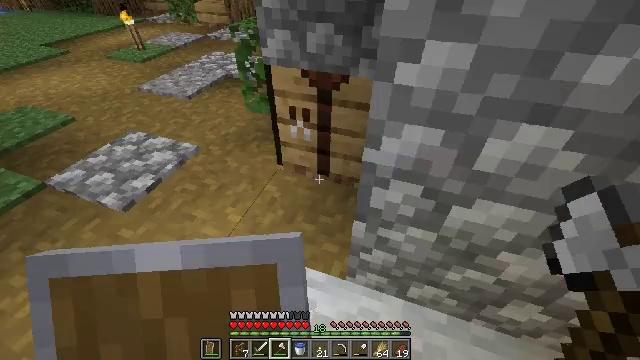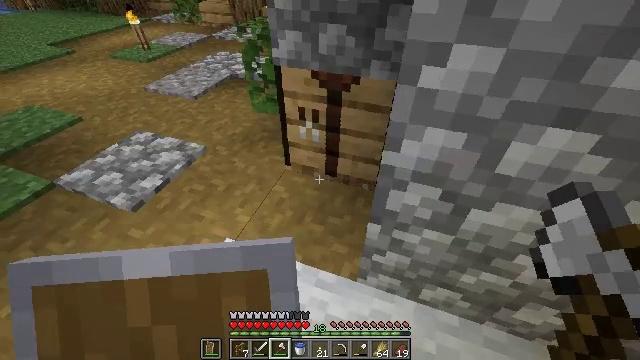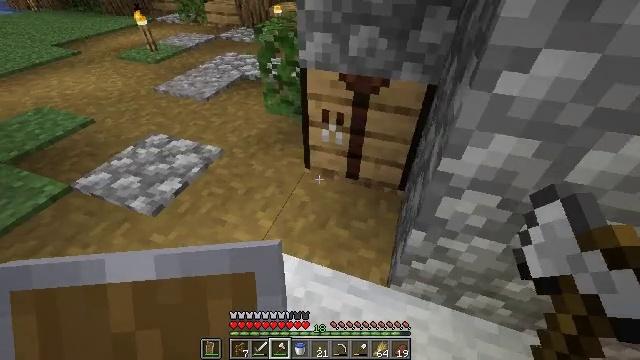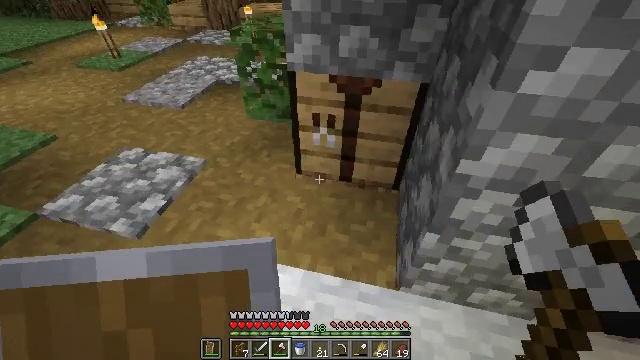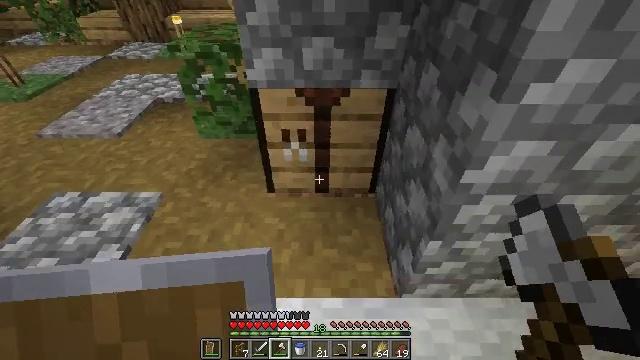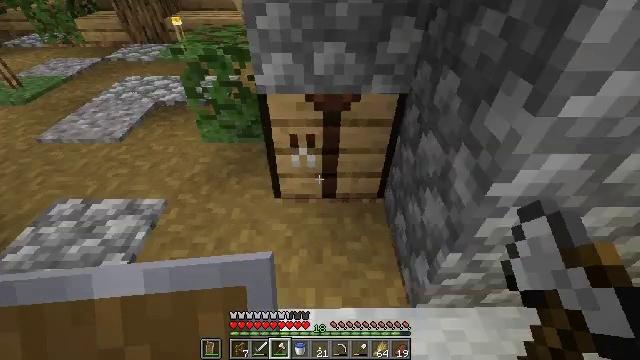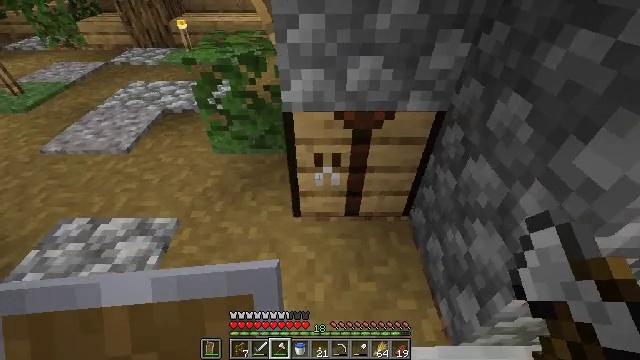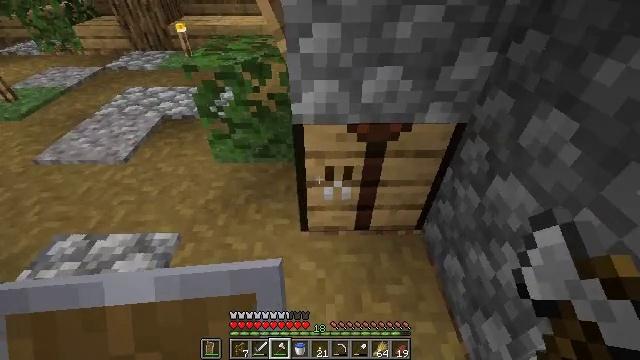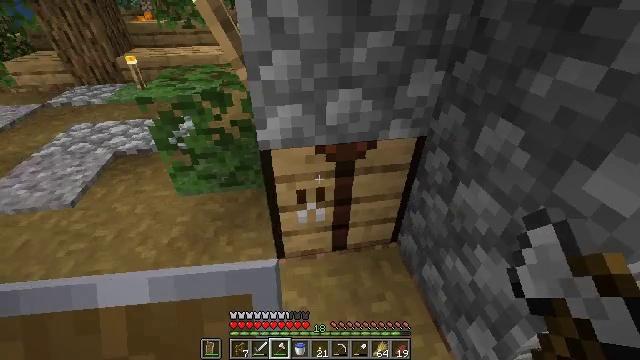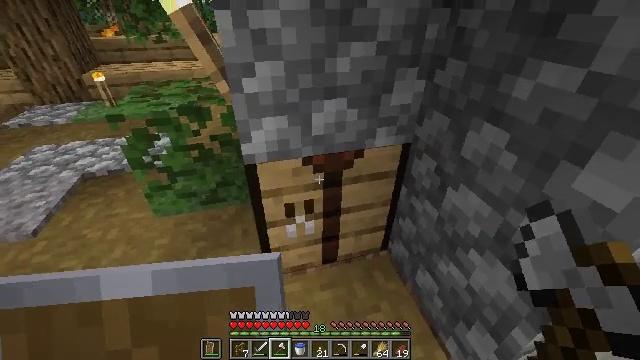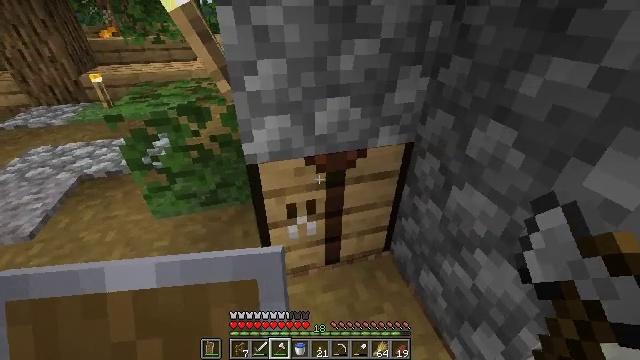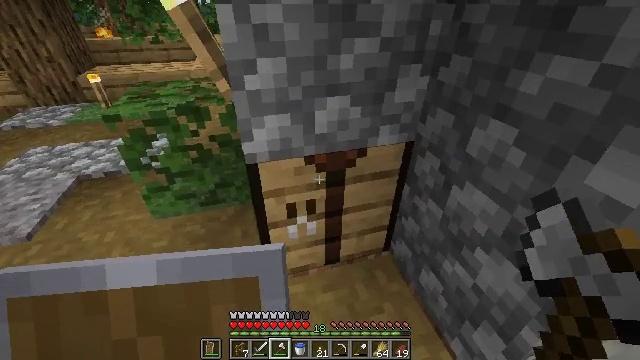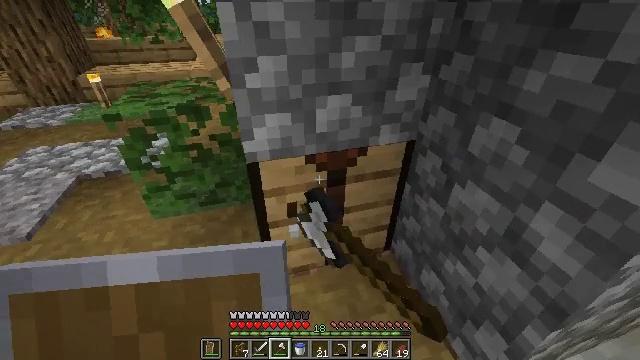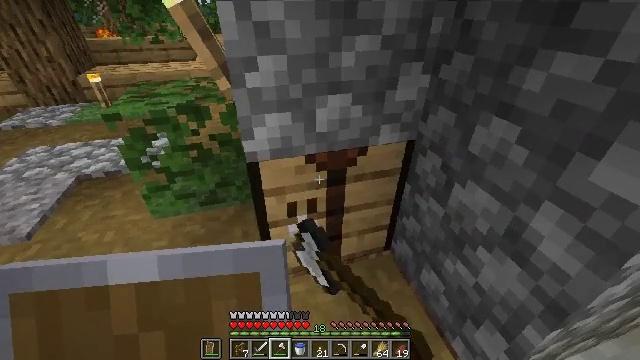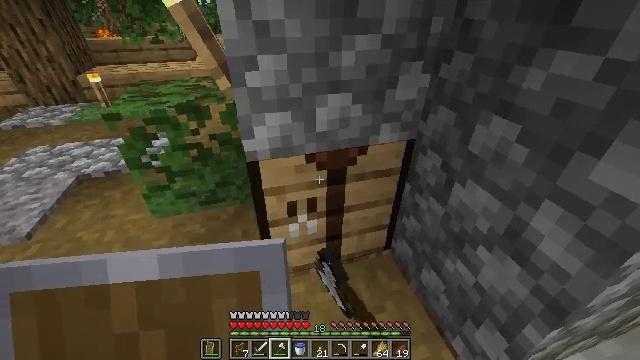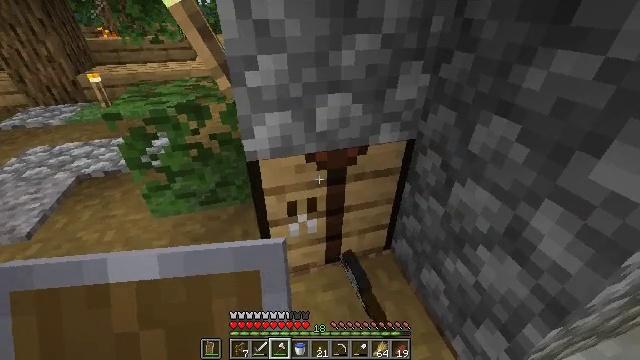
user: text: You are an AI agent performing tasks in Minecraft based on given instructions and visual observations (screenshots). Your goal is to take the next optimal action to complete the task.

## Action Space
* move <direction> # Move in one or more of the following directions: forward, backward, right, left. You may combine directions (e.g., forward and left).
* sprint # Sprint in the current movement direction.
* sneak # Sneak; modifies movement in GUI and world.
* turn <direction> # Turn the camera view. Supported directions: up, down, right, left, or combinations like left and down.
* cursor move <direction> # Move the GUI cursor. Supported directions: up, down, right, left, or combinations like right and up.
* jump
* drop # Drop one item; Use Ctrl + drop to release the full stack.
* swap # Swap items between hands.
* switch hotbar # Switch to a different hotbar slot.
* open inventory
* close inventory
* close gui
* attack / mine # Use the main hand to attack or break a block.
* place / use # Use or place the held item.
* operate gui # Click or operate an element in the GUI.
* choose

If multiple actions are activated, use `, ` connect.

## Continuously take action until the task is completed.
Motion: motion action
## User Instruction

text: Make a hay block using wheat in the crafting table.
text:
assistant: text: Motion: move left
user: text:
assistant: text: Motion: move forward and move left
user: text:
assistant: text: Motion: move forward and move left, turn right
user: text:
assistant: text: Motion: move forward and move left, turn right
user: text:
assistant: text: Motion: move forward and move left
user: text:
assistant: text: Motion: move forward
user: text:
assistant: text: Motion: no_op
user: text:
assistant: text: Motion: turn right and up
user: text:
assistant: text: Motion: turn right and up
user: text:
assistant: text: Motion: no_op
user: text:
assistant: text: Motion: use / place
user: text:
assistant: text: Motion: use / place
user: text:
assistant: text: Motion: use / place
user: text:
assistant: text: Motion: no_op
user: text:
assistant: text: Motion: no_op
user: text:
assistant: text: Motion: no_op
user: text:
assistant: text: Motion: no_op
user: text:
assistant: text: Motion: no_op
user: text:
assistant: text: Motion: cursor move right
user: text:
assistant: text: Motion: cursor move right
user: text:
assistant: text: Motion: no_op
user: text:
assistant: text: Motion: no_op
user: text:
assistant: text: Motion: cursor move down
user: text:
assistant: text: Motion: no_op
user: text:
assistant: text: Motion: no_op
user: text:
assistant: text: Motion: cursor move left
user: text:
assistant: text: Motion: cursor move left
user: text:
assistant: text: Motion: cursor move up
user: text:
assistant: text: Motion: cursor move up
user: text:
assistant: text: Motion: no_op